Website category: phone
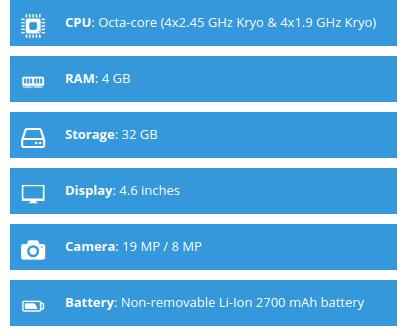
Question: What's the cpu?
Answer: Octa-core (4x2.45 GHz Kryo & 4x1.9 GHz Kryo)

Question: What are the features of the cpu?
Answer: Octa-core (4x2.45 GHz Kryo & 4x1.9 GHz Kryo)

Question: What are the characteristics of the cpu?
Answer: Octa-core (4x2.45 GHz Kryo & 4x1.9 GHz Kryo)

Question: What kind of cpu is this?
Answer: Octa-core (4x2.45 GHz Kryo & 4x1.9 GHz Kryo)

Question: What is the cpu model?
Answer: Octa-core (4x2.45 GHz Kryo & 4x1.9 GHz Kryo)

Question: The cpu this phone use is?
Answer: Octa-core (4x2.45 GHz Kryo & 4x1.9 GHz Kryo)

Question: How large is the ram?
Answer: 4 GB

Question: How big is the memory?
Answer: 4 GB

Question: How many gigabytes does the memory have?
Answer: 4 GB

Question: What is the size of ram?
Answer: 4 GB

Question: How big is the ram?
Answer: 4 GB

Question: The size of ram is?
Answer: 4 GB

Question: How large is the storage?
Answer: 32 GB

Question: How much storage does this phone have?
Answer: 32 GB

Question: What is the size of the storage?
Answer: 32 GB

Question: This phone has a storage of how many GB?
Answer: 32 GB

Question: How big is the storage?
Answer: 32 GB

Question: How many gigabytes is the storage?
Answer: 32 GB

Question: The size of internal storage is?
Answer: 32 GB

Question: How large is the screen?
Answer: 4.6 inches

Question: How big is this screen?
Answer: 4.6 inches

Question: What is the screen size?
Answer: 4.6 inches

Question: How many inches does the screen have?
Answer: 4.6 inches

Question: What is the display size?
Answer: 4.6 inches

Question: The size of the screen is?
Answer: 4.6 inches

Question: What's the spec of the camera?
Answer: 19 MP / 8 MP

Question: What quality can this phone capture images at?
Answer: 19 MP / 8 MP

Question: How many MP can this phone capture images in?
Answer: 19 MP / 8 MP

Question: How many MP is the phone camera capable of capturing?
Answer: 19 MP / 8 MP

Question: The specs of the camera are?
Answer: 19 MP / 8 MP

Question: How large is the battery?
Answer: Non-removable Li-Ion 2700 mAh battery

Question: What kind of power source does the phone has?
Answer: Non-removable Li-Ion 2700 mAh battery

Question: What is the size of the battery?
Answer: Non-removable Li-Ion 2700 mAh battery

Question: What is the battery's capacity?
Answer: Non-removable Li-Ion 2700 mAh battery

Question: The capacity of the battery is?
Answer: Non-removable Li-Ion 2700 mAh battery